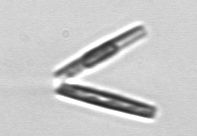
Label: Thalassionema